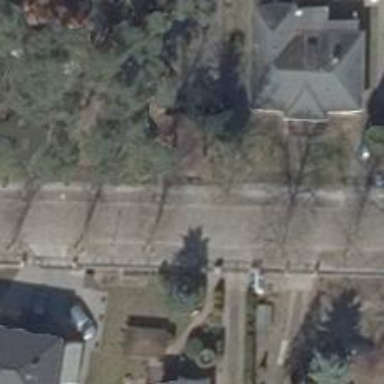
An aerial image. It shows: Driveway with dirt surface.